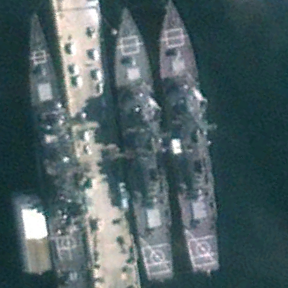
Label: destroyer